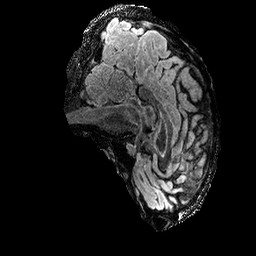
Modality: FLAIR
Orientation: sagittal
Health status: ill
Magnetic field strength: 3 T